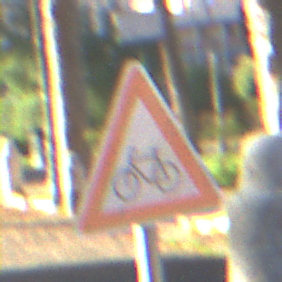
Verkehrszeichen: RadverkehrRechts
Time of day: MorningAfternoon
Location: Outdoor (Suburban)
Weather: Clear
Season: NotSpecified
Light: Natural